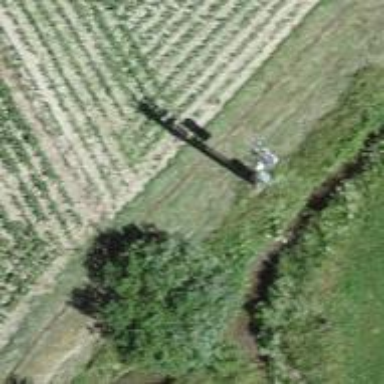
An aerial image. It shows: Power pole.